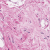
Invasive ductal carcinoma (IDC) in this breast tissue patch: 0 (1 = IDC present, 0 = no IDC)